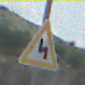
Verkehrszeichen: DoppelkurveZunaechstLinks
Umgebung: Outdoor, Nature
Tageszeit: MorningAfternoon
Wetter: PartlyCloudy
Licht: Natural
Jahreszeit: NotSpecified
Kontrast: LowContrast